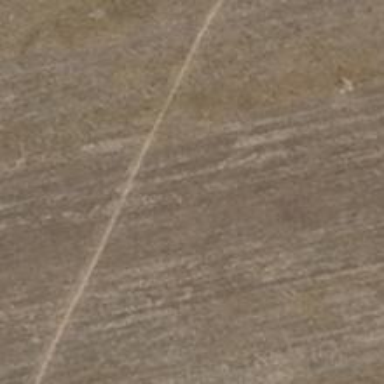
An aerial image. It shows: Ground path.